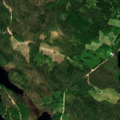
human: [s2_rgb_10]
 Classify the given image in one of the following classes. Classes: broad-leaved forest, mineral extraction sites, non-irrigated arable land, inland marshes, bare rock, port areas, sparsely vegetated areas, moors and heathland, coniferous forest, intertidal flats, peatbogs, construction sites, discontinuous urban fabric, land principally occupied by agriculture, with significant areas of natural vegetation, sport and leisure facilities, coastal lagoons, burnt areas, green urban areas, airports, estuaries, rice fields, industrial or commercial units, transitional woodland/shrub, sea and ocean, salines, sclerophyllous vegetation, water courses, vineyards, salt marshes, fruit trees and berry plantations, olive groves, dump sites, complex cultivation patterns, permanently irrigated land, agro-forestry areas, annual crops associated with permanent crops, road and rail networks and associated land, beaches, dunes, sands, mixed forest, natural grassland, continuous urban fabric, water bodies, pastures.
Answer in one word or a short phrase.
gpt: coniferous forest, mixed forest, water bodies